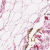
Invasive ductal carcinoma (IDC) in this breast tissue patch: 0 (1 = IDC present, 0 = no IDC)